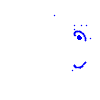
Particle: electron